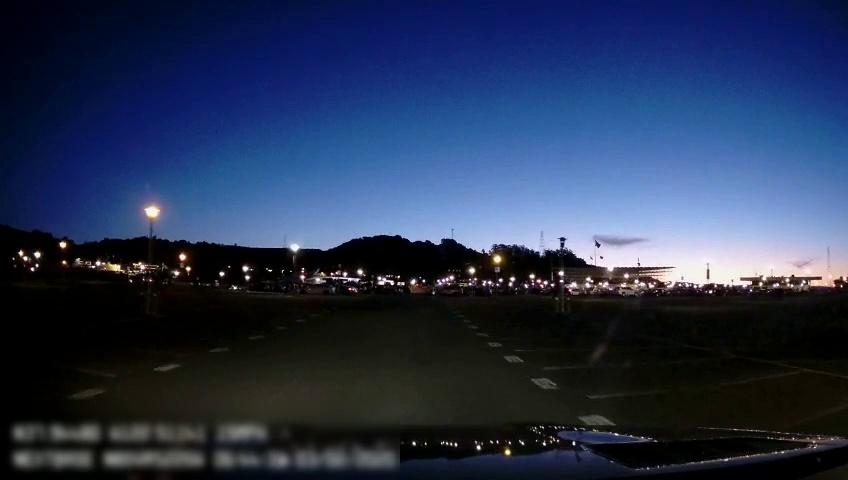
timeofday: Night
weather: Other
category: Drivable Space
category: Vehicles | SUV
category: Vehicles | Truck
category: Vehicles | Car
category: Vehicles | SUV